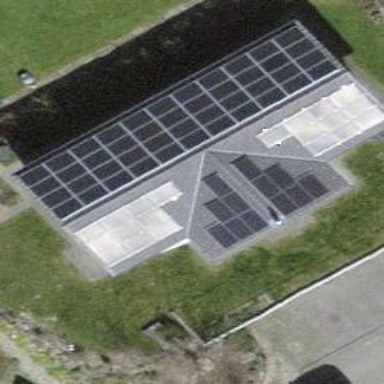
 consisting of solar photovoltaic panels."